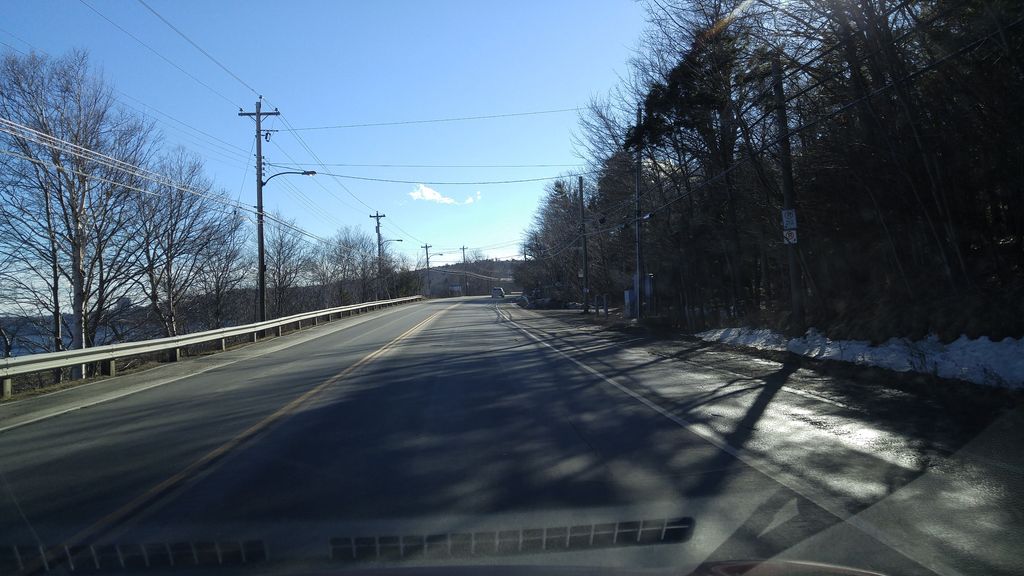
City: halifax